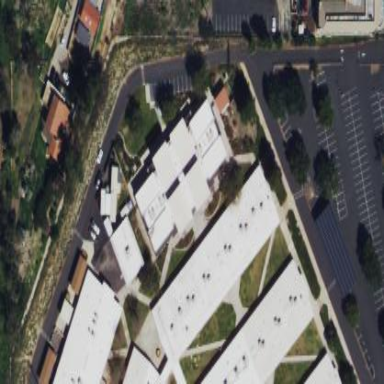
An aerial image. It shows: School building.